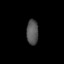
Tissue: lung
Cell type: Fibroblasts
Senescence score: 0.5404
Nuclear area (px): 293
Mean DAPI intensity: 84.246